Interaction volume radius: 10 \u00c5
Interaction volume height: 25 \u00c5
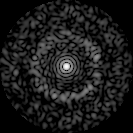
Disorder parameter: 0.8503